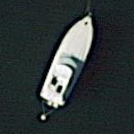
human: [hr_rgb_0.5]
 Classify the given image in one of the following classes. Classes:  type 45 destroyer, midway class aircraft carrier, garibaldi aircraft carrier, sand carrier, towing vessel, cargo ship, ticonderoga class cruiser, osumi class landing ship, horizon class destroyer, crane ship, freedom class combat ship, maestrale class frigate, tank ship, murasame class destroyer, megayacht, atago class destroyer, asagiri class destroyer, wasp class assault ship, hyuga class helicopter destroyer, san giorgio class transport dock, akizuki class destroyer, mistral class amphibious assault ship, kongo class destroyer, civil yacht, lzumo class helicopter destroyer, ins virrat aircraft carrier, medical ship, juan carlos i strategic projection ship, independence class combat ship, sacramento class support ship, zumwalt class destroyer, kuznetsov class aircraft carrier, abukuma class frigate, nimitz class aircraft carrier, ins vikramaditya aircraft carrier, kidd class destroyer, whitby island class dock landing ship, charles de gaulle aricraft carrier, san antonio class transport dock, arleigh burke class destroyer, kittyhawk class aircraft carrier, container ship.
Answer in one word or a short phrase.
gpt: Civil yacht